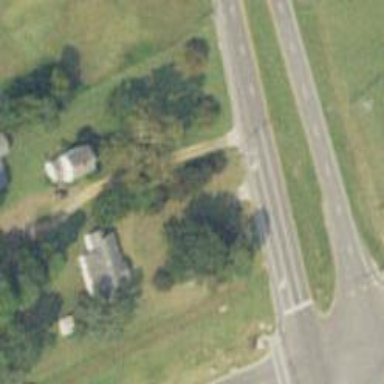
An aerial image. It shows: Driveway.